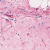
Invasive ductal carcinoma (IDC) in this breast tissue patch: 0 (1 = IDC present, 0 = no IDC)